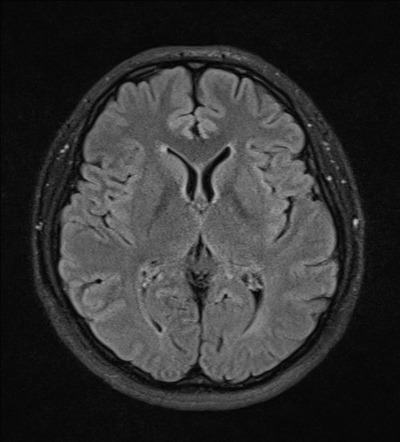
Label: notumor